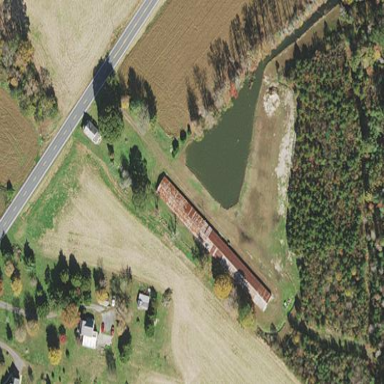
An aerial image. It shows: Farm auxiliary building.